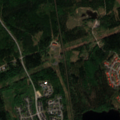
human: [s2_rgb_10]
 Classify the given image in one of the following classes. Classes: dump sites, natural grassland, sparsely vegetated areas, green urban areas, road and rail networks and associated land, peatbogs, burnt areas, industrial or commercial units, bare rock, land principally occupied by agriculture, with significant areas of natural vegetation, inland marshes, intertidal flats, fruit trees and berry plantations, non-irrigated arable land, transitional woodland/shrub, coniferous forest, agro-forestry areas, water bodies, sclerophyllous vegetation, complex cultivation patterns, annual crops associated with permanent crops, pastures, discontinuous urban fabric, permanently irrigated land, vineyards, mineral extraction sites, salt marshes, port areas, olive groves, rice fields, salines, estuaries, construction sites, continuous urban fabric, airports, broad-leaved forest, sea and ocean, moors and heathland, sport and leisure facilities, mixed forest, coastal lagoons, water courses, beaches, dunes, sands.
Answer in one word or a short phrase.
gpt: discontinuous urban fabric, broad-leaved forest, mixed forest, transitional woodland/shrub, water bodies